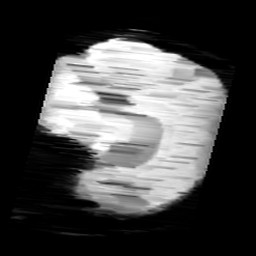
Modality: minIP
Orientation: sagittal
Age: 12
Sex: female
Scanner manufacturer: siemens
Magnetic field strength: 3 T
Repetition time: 0.027 s
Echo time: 0.02 s